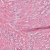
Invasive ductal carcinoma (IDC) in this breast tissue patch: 0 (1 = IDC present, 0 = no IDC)